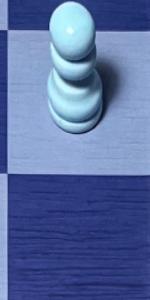
Label: Empty